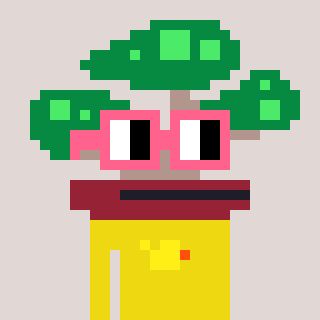
a pixel art character with square pink glasses, a bonsai-shaped head and a yellow-colored body on a warm background